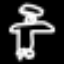
Label: angel